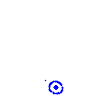
Particle: kaon